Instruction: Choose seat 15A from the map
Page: seats
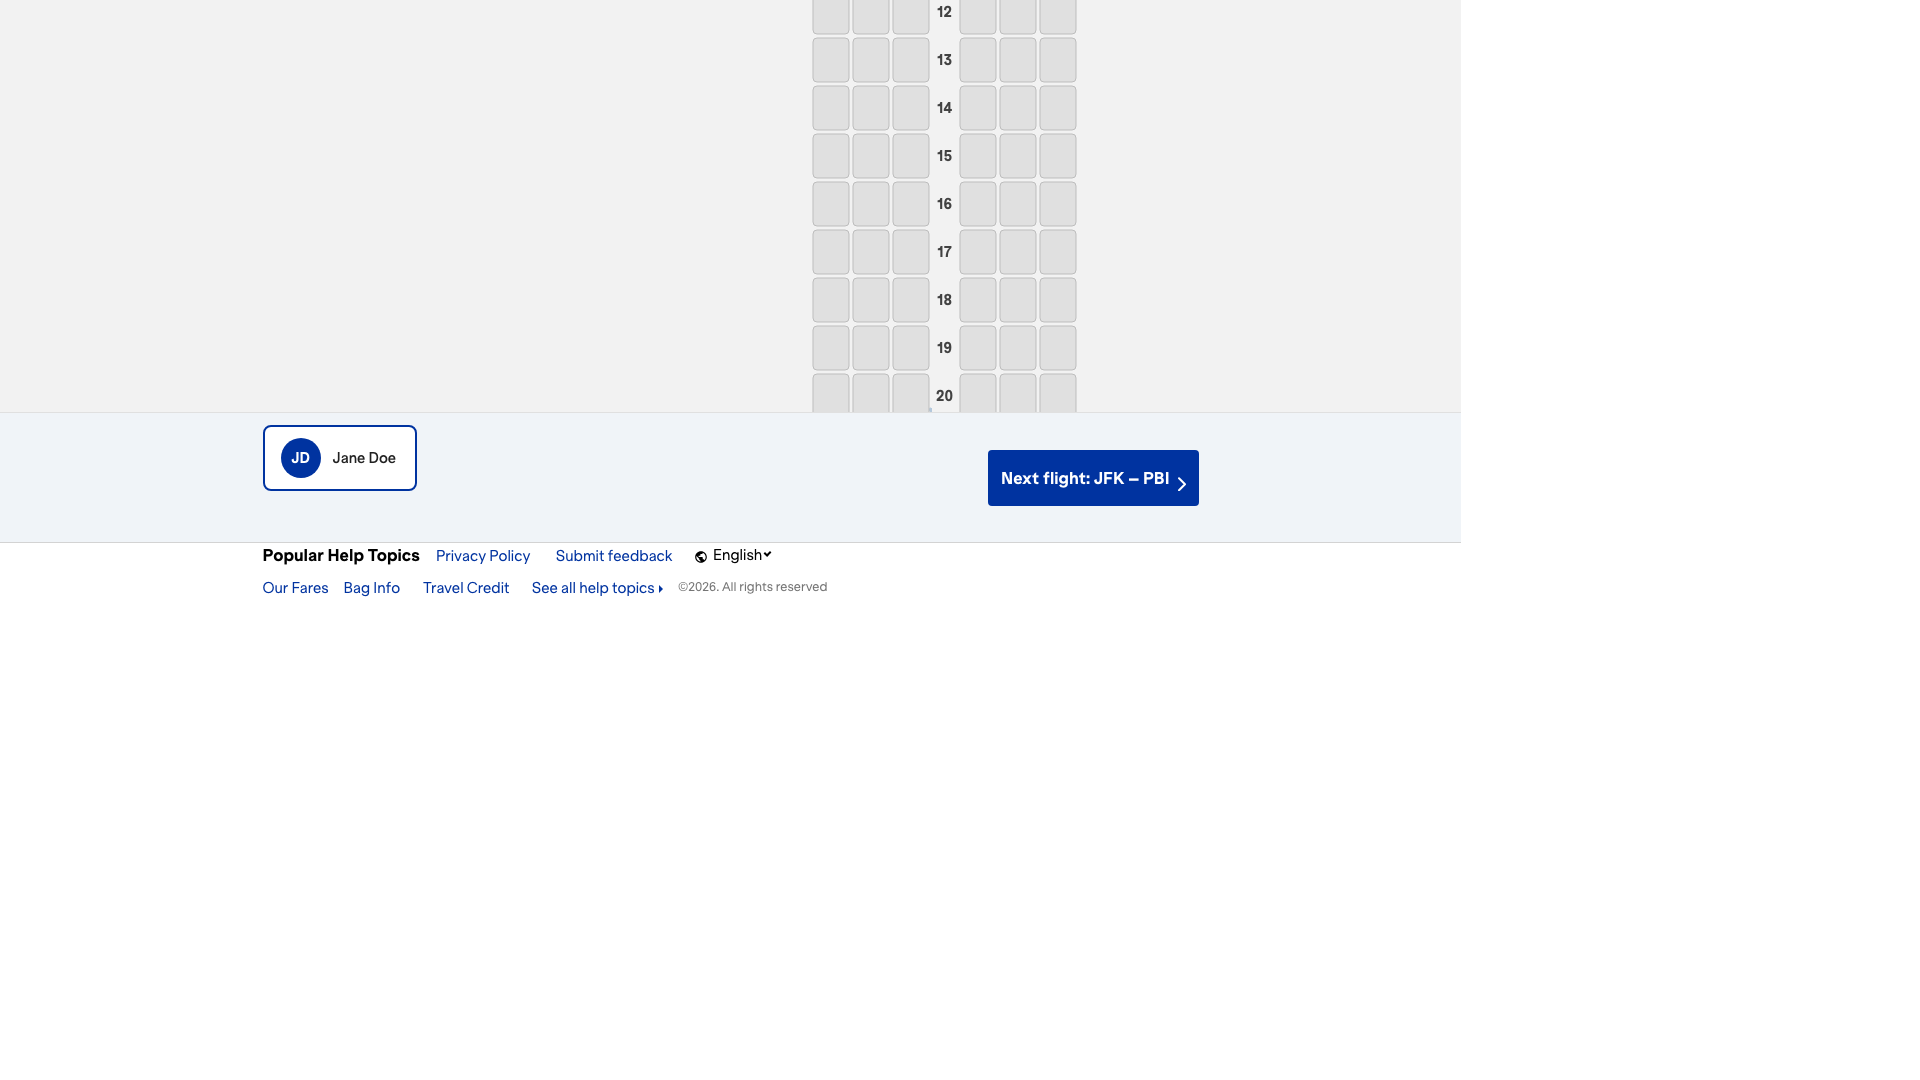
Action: click